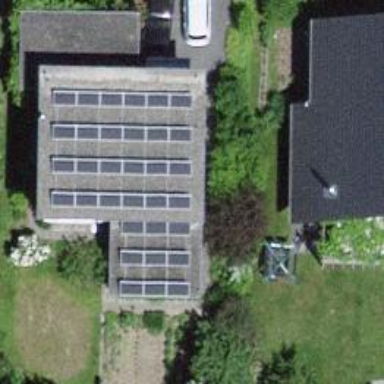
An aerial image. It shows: Solar power generator using photovoltaic panels.